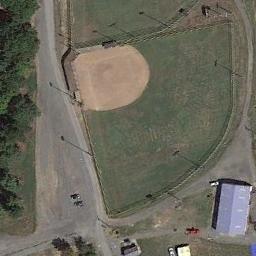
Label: baseball_diamond